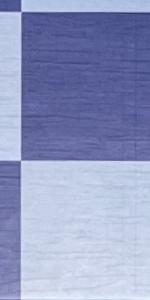
Label: Empty